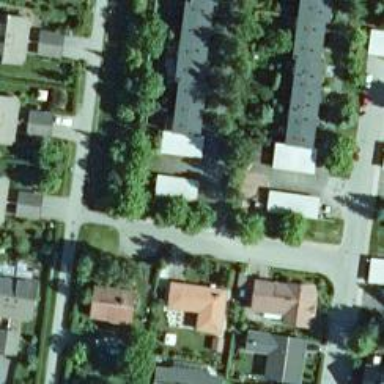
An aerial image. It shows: Driveway.